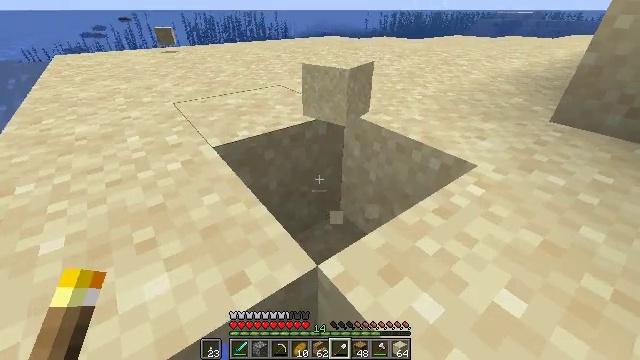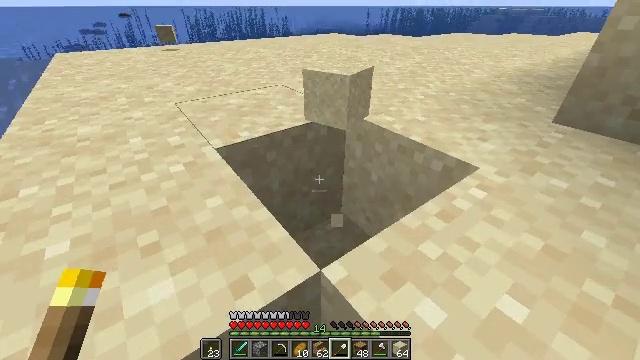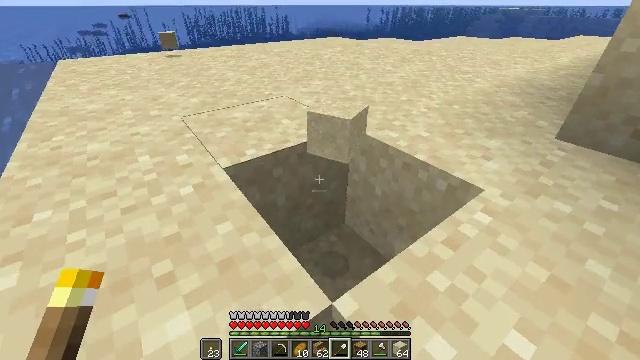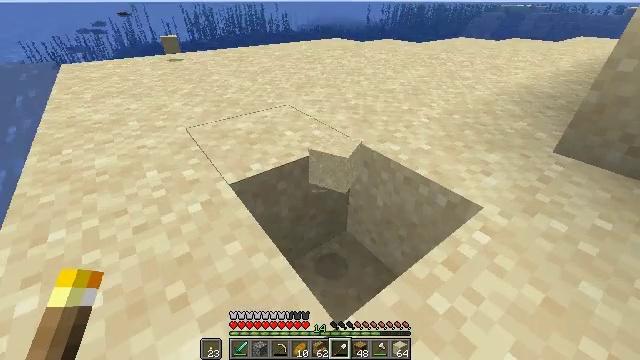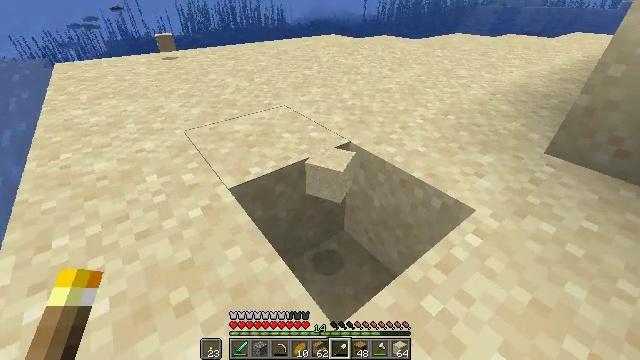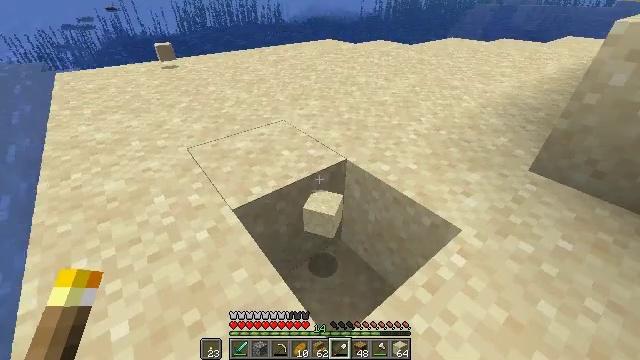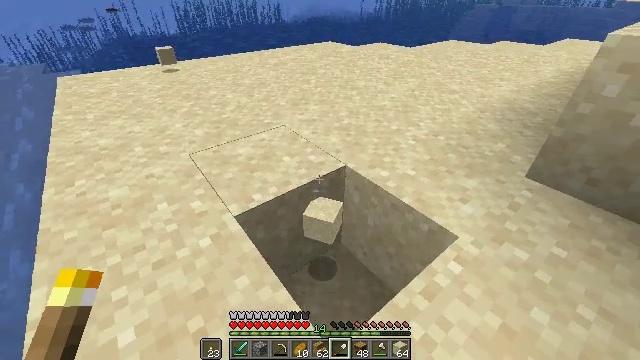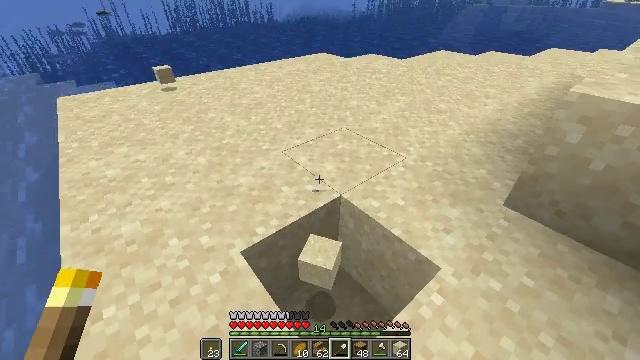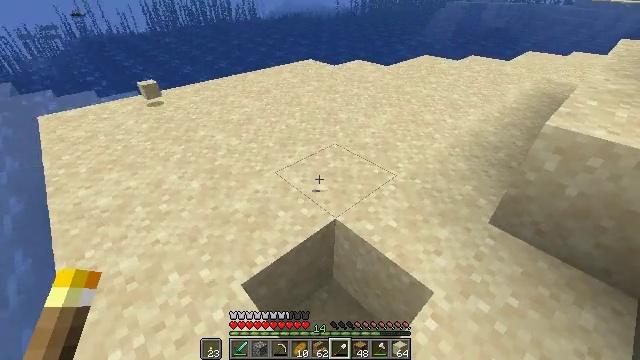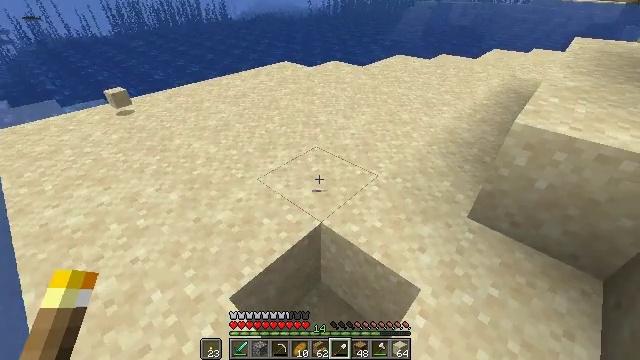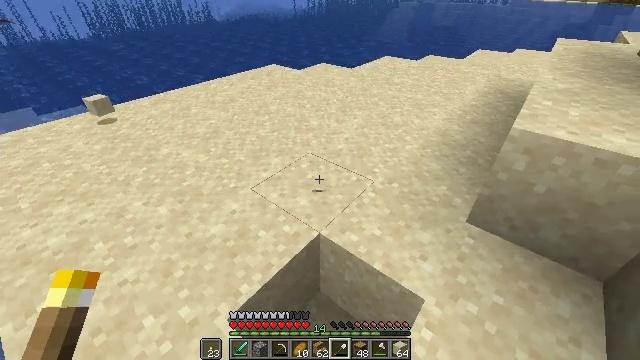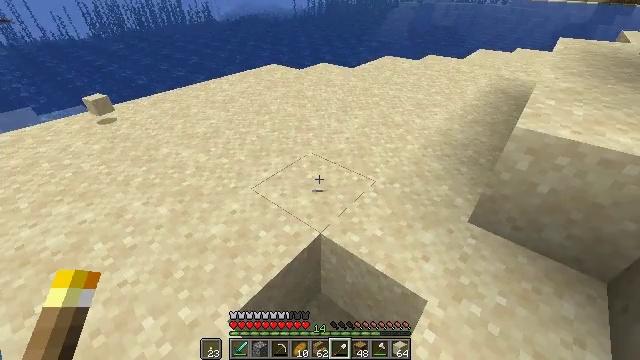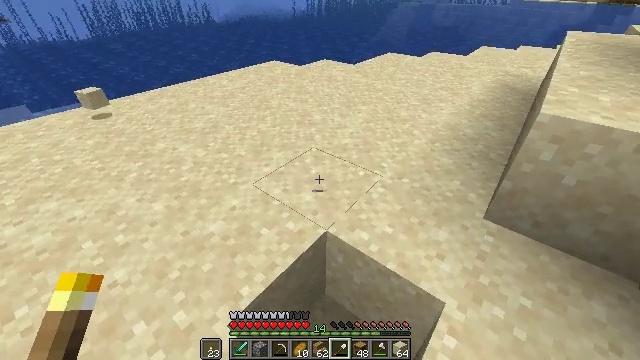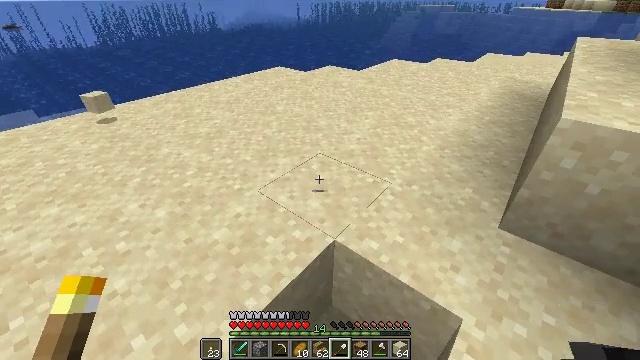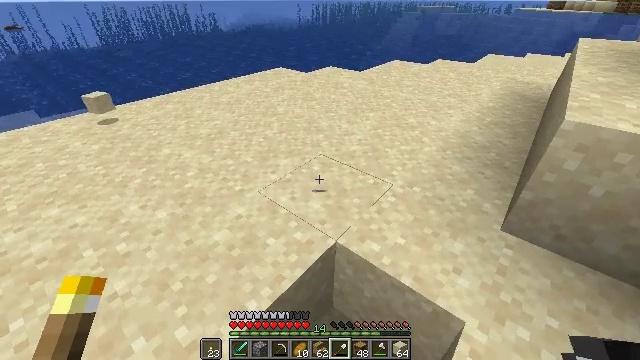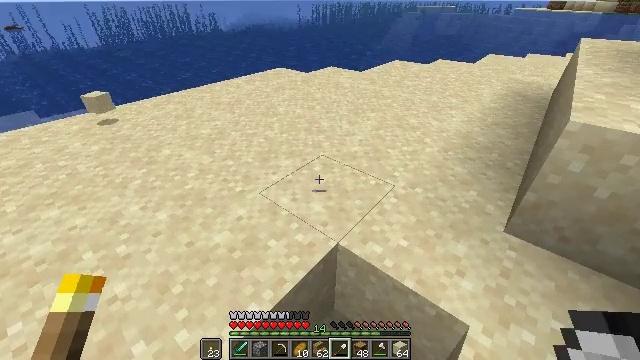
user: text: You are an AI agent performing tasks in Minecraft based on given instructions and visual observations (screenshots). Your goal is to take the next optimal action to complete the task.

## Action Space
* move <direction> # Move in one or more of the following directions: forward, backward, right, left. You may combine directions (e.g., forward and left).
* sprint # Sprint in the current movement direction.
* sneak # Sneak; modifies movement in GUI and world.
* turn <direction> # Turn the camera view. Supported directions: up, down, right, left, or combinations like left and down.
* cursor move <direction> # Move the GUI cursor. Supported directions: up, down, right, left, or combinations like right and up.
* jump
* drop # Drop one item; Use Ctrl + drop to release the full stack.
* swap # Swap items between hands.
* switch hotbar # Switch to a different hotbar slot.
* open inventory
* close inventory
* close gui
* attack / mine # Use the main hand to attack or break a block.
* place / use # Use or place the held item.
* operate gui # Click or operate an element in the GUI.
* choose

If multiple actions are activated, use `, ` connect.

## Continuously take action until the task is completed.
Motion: motion action
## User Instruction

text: Break the sand block.
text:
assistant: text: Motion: move forward, jump
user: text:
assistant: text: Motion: move forward, jump
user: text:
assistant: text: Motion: move forward, jump
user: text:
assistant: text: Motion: move forward, turn down, jump
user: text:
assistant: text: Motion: move forward, jump
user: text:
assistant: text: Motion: move forward
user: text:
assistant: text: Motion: move forward, turn right
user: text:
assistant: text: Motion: move forward, turn right
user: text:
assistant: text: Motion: turn right
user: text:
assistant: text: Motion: turn right
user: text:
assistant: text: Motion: no_op
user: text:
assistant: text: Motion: no_op
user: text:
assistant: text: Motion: turn up
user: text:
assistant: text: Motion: no_op
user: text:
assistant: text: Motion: no_op
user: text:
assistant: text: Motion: attack / mine
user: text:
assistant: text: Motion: turn right, attack / mine
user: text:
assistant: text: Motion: turn right and down, attack / mine
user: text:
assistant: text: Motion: move forward and move left, turn right, attack / mine
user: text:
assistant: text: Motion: move forward and move left, turn right, attack / mine
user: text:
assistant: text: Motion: move forward and move left, turn right, attack / mine
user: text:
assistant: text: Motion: move forward and move left, turn right, attack / mine
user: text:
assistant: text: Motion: move forward and move left, turn right, attack / mine
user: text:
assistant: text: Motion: move forward and move left, turn right, attack / mine
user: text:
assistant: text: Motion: move forward and move left, turn right and down
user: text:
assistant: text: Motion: move forward and move left, turn right
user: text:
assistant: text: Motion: move forward and move left, turn right
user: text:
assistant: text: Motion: turn up
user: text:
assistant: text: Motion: no_op
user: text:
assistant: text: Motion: turn right